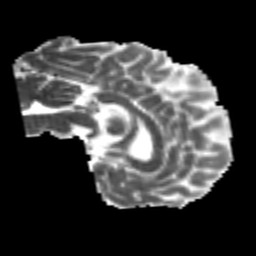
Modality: MD
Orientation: sagittal
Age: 22
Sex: male
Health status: healthy
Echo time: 0.074 s